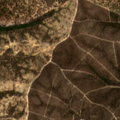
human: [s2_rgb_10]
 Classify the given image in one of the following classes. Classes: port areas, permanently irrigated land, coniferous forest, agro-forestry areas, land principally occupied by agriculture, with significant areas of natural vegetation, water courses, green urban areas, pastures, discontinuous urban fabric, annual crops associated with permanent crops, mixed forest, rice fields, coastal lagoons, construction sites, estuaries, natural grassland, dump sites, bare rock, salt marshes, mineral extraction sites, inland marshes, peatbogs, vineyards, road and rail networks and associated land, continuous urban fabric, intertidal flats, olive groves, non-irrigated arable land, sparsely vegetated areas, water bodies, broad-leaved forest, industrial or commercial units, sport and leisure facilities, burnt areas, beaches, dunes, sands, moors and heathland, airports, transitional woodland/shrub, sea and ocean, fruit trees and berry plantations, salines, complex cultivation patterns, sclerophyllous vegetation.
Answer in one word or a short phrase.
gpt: broad-leaved forest, transitional woodland/shrub